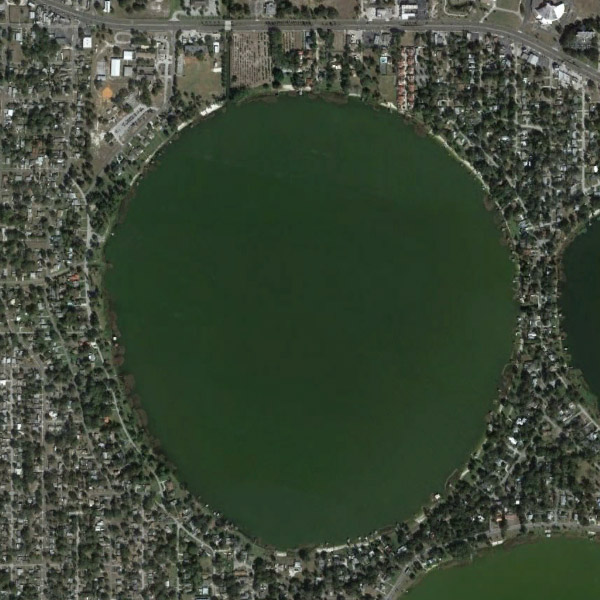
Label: Pond